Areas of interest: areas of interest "Theater"
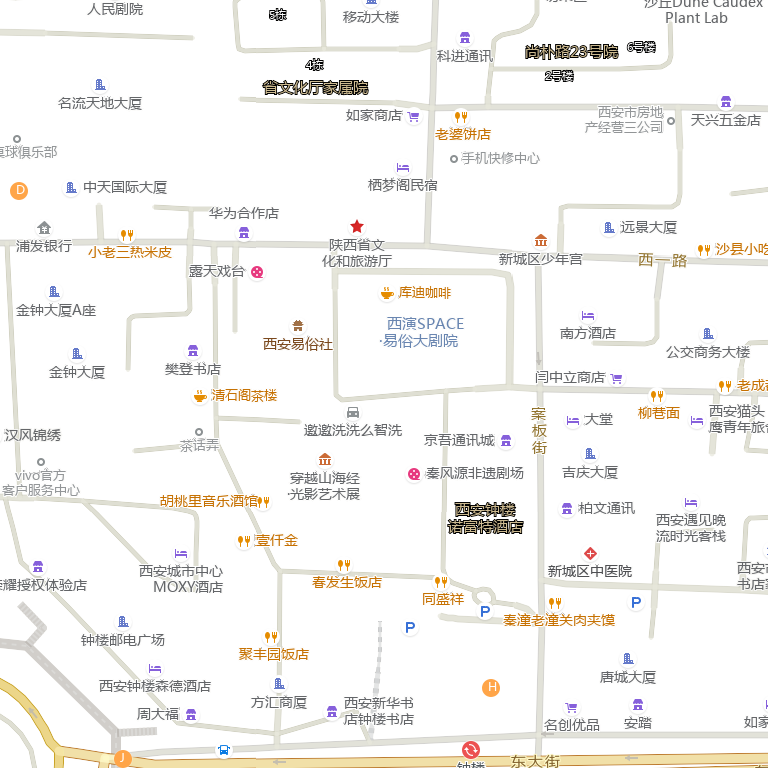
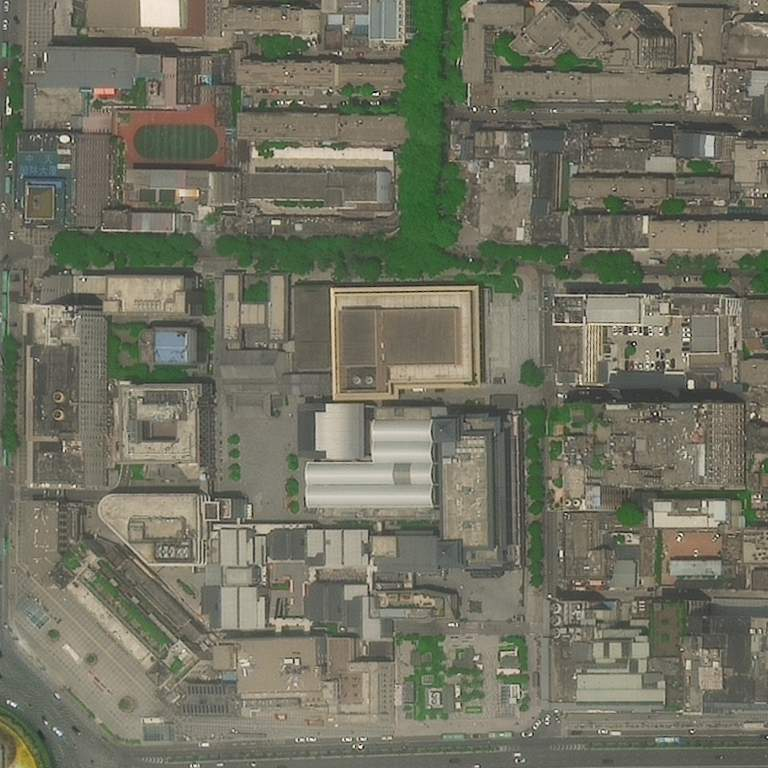